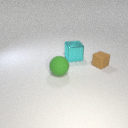
large cyan metal cube behind small brown rubber cube